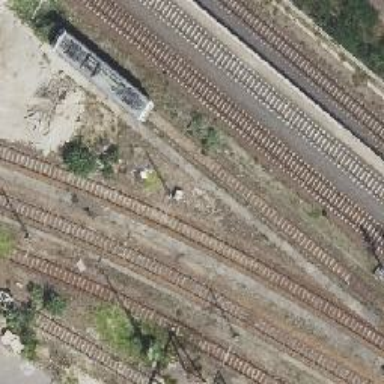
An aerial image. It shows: Railway yard in service.